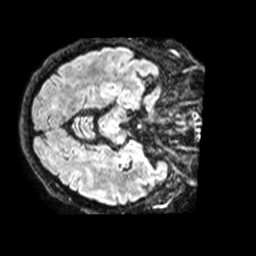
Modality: FLAIR
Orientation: axial
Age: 70
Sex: female
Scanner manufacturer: philips
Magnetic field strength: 1.5 T
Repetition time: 4.8 s
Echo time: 0.3379 s